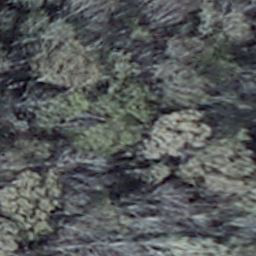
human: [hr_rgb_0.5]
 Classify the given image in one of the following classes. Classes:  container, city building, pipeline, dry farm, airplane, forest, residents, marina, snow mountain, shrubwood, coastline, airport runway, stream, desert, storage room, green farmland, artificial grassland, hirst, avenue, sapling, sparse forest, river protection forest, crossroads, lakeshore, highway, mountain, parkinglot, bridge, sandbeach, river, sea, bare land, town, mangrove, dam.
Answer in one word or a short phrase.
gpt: shrubwood